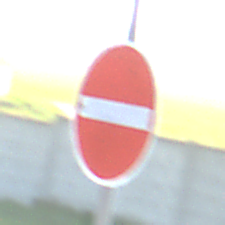
Verkehrszeichen: VerbotDerEinfahrt
Umgebung: Outdoor, Special
Tageszeit: MorningAfternoon
Wetter: Clear
Licht: Natural
Jahreszeit: NotSpecified
Kontrast: HighContrast